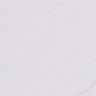
Metastatic tissue present: no